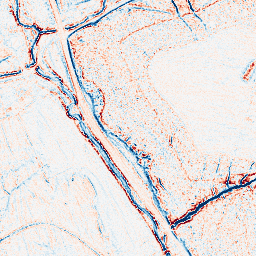
Category: edge_preserving
Decomposition family: anisotropic_diffusion
Decomposition parameters: iterations: 5
kappa: 30
gamma: 0.15
Upsampling method: bspline
Upsampling parameters: scale: 2
Upsampling scale: 2